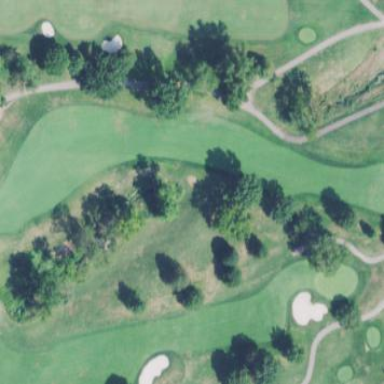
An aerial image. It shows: Golf fairway surrounded by grass.